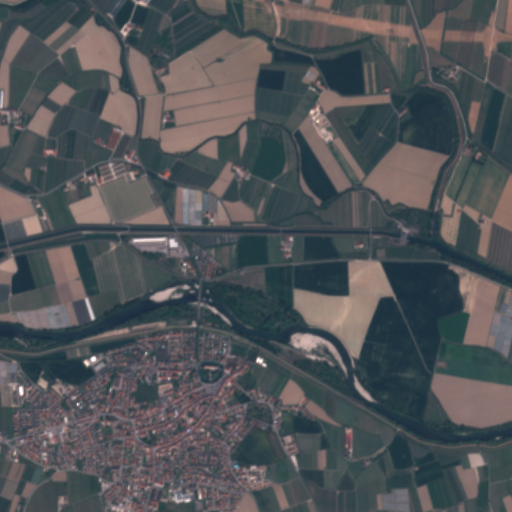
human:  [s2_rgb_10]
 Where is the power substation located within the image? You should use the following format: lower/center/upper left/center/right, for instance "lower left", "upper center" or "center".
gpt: The power substation is located in the center right of the image.
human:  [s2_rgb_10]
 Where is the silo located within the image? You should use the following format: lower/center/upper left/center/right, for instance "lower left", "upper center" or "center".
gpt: The silo is located in the left of the image.
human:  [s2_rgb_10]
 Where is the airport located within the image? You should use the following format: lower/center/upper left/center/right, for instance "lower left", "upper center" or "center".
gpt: There is no airport in the image.